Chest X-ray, AP view. Patient: 34 years old, sex M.
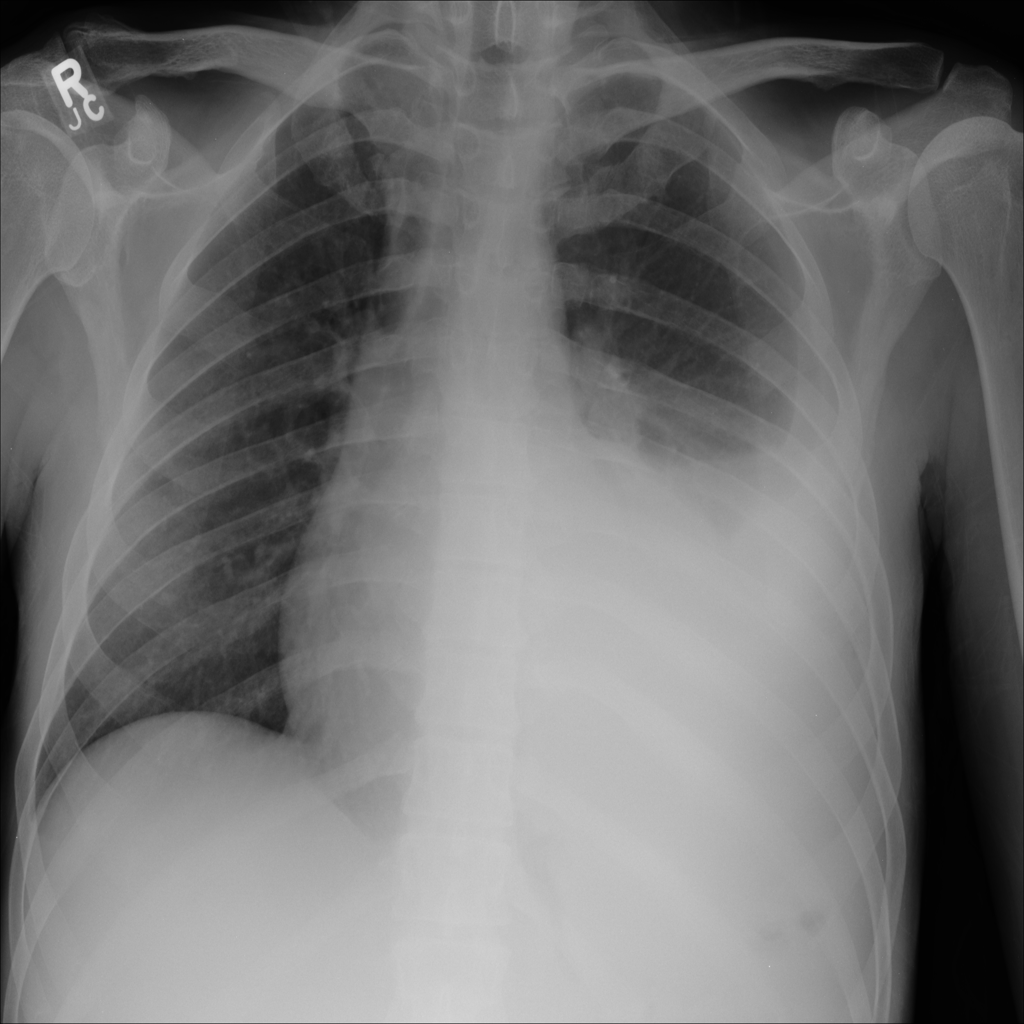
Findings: No Finding